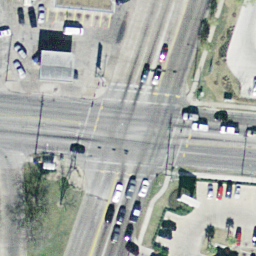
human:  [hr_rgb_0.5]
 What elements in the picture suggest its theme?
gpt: intersection